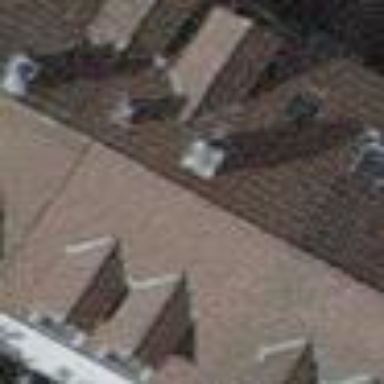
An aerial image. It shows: Residential building with gabled roof made of maroon roof tiles. The roof is oriented across the building.